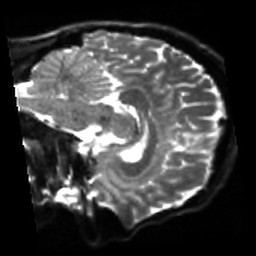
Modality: sbref
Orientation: sagittal
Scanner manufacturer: siemens
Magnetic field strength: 3 T
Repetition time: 4 s
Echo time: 0.0594 s